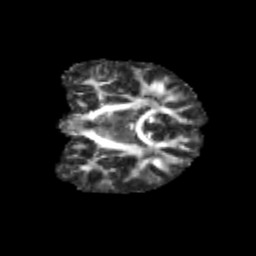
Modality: FA
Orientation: coronal
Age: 12
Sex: male
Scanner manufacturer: siemens
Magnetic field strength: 3 T
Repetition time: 3.8 s
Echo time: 0.07 s